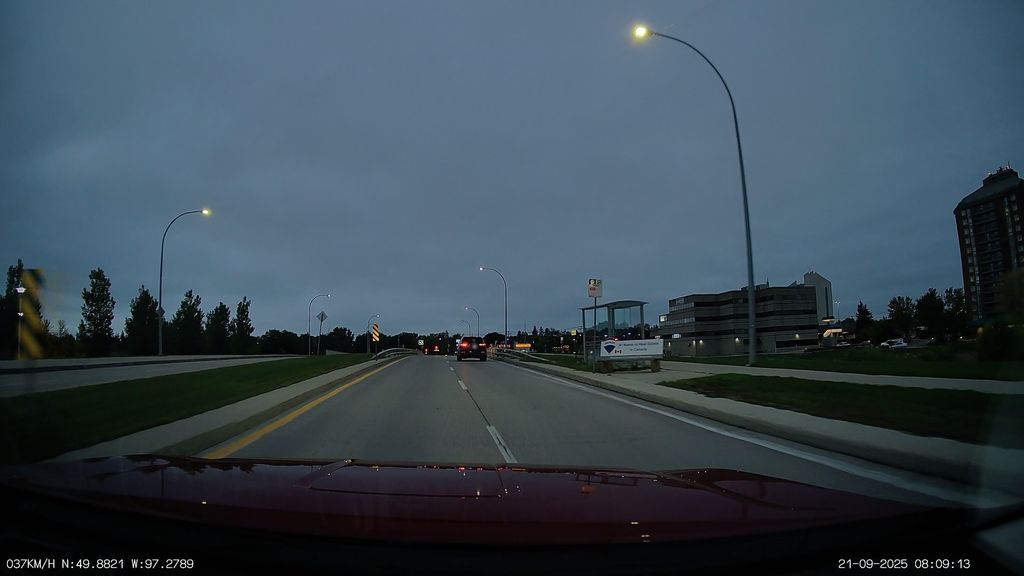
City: winnipeg